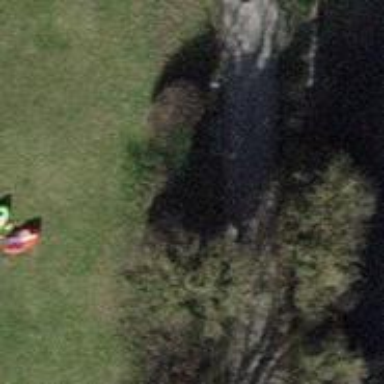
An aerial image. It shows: Brown bench.